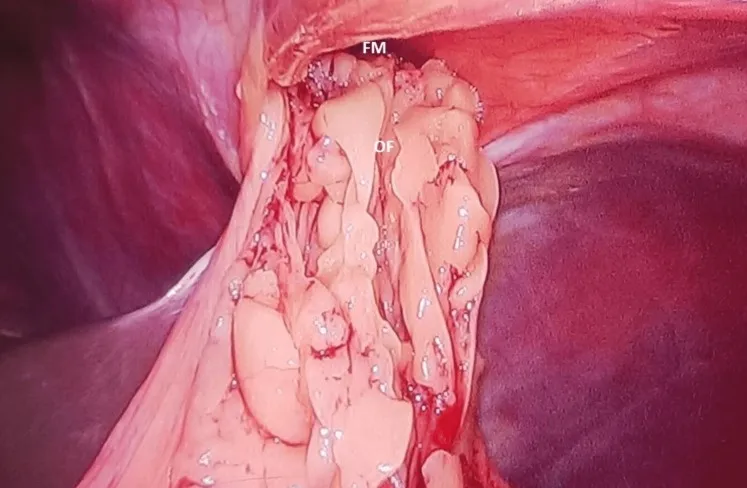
Laparoscopic real-time view of the herniating OF through the FM, measuring approximately 3 cm. . OF: omental fat; FM: foramen of Morgagni.
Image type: medical_photograph (other_medical_photograph)